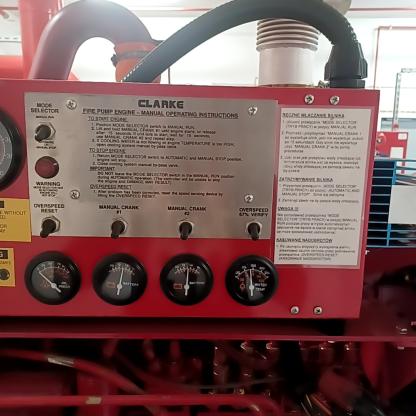
Klasa: inne